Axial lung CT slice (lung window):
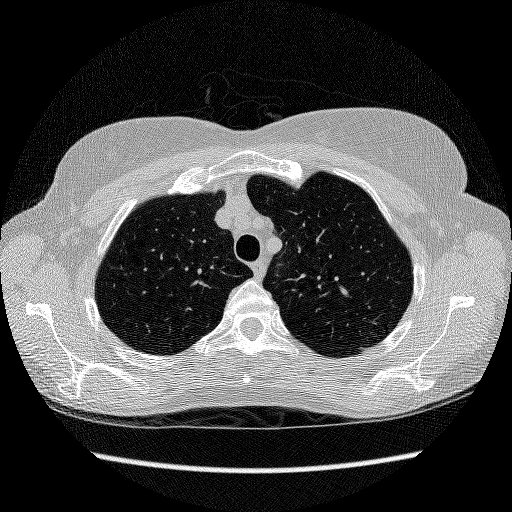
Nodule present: no